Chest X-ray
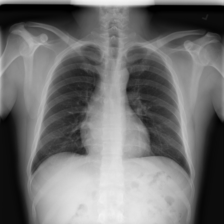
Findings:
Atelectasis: negative
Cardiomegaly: negative
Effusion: negative
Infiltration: negative
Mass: negative
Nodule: negative
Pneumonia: negative
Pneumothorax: negative
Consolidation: negative
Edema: negative
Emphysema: negative
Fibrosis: negative
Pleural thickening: negative
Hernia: negative